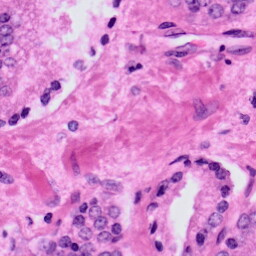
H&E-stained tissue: Prostate